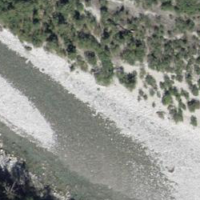
EUNIS habitat code: 32
Species observed at this site:
Echium vulgare